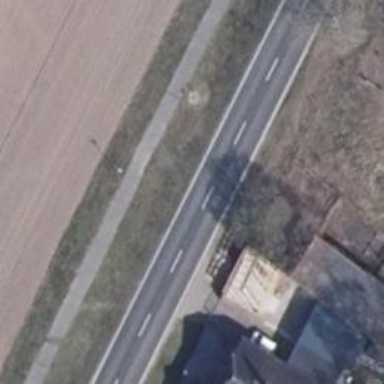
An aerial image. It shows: Cycleway.